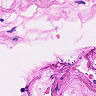
Metastatic tissue present: no